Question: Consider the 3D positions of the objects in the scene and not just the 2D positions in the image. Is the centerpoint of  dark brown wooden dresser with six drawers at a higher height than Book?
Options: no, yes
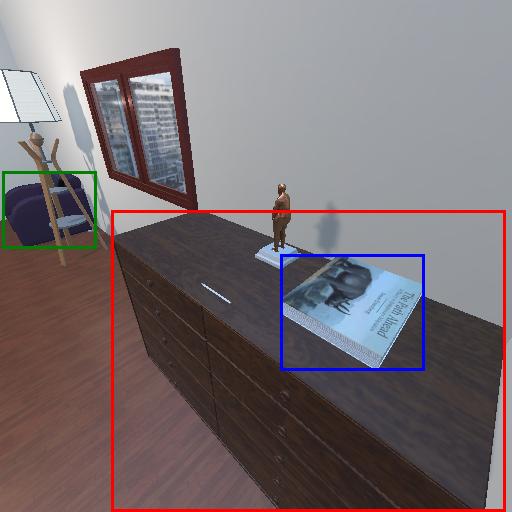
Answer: no